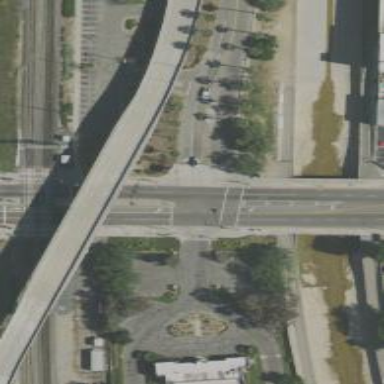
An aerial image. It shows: Crossing on cycleway.